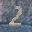
Label: 2